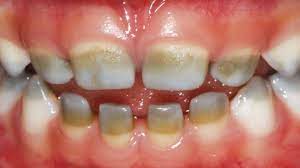
Condition: Tooth Discoloration